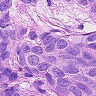
Metastatic tissue present: yes